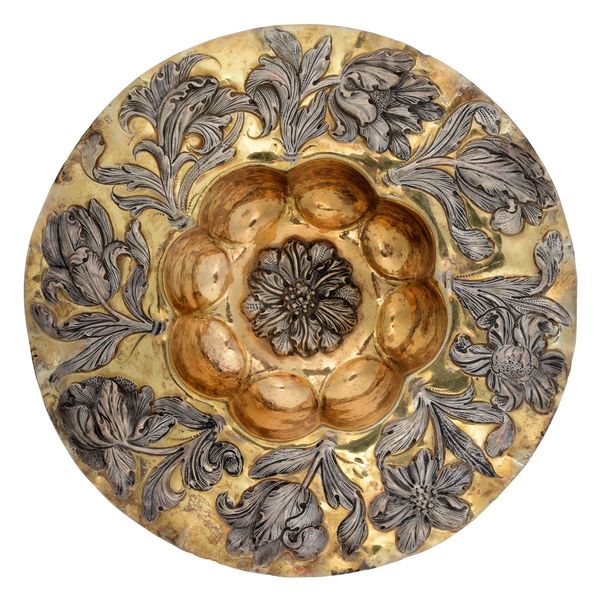
Titel: Buckelschale für die Ertrog-Frucht beim Laubhüttenfest
Künstler: Hinrich Ohmßen
Standort: Hamburg
Institution: Museum für Kunst und Gewerbe Hamburg
Schlagwörter: barock, silber, vergoldet, punziert, ziseliert, getrieben, ausstattung, gepunzt, barockzeit, barockzeitalter, teilvergoldet, serviergeschirr, buckelplatte, buckelschale, buckelteller, gold-, silberschmiedearbeiten, silberschmiedekunst, häusliche